Field crop: maize
Growth stage: 2
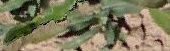
Species: maize